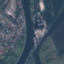
Land use / land cover: River